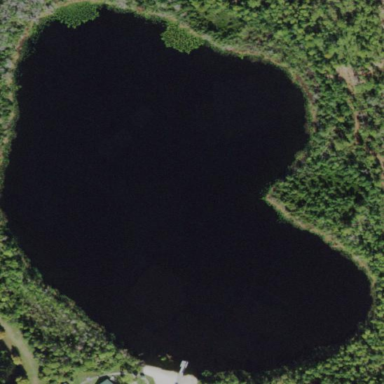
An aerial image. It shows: Serene lake surrounded by nature.